Question: I have added images to a database using there directory path as one field in a row and the file extension as another field in a row.
Table code:
'''
CREATE TABLE chinaletting (
id INTEGER NOT NULL PRIMARY KEY AUTOINCREMENT,
category TEXT NOT NULL,
title TEXT NOT NULL,
image BLOB NOT NULL,
imageext TEXT NOT NULL,
floorroom TEXT NOT NULL,
spacesize TEXT NOT NULL,
available TEXT NOT NULL,
contactname TEXT NOT NULL,
contactnumber TEXT NOT NULL,
email VARCHAR(32) NOT NULL DEFAULT 'noemail@test.com'
);
CREATE INDEX "id" ON "chinaletting" ("id");
'''
displaying of table:
'''
<dl>
<?php foreach ($this->entries as $entry): ?>
<dt><?php echo $this->escape($entry->category) ?></dt>
<dd><?php echo $this->escape($entry->title) ?></dd>
<dd><?php echo $this->escape($entry->image), $this->escape($entry->imageext) ?></dd>
<dd><?php echo $this->escape($entry->floorroom) ?></dd>
<dd><?php echo $this->escape($entry->spacesize) ?></dd>
<dd><?php echo $this->escape($entry->available) ?></dd>
<dd><?php echo $this->escape($entry->contactname) ?></dd>
<dd><?php echo $this->escape($entry->contactnumber) ?></dd>
<dd><?php echo $this->escape($entry->email) ?></dd>
<?php endforeach ?>
</dl>
'''
on screen display:

What want to display really is the picture can anyone help
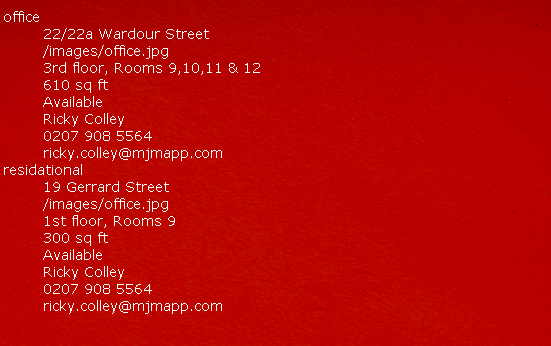
Answer: Try:
'''
<dl>
<?php foreach ($this->entries as $entry) {
if($this->escape($entry->category) == 'pacific') { ?>
<dt><?php echo $this->escape($entry->category) ?></dt>
<dd><?php echo $this->escape($entry->title) ?></dd>
<dd><img src="<?php echo $this->escape($entry->image), $this->escape($entry->imageext) ?>"></dd>
<dd><?php echo $this->escape($entry->floorroom) ?></dd>
<dd><?php echo $this->escape($entry->spacesize) ?></dd>
<dd><?php echo $this->escape($entry->available) ?></dd>
<dd><?php echo $this->escape($entry->contactname) ?></dd>
<dd><?php echo $this->escape($entry->contactnumber) ?></dd>
<dd><?php echo $this->escape($entry->email) ?></dd>
<?php }} ?>
</dl>
'''
For 2 categories:
'''
<dl>
<?php foreach ($this->entries as $entry) {
if($this->escape($entry->category) == 'shoes' || $this->escape($entry->category) == 'dress') { ?>
<dt><?php echo $this->escape($entry->category) ?></dt>
<dd><?php echo $this->escape($entry->title) ?></dd>
<dd><img src="<?php echo $this->escape($entry->image), $this->escape($entry->imageext) ?>"></dd>
<dd><?php echo $this->escape($entry->floorroom) ?></dd>
<dd><?php echo $this->escape($entry->spacesize) ?></dd>
<dd><?php echo $this->escape($entry->available) ?></dd>
<dd><?php echo $this->escape($entry->contactname) ?></dd>
<dd><?php echo $this->escape($entry->contactnumber) ?></dd>
<dd><?php echo $this->escape($entry->email) ?></dd>
<?php }} ?>
</dl>
'''